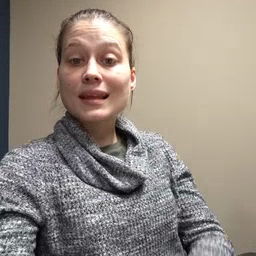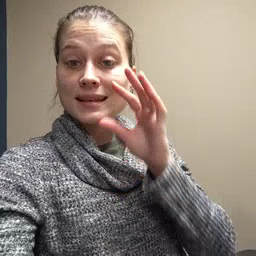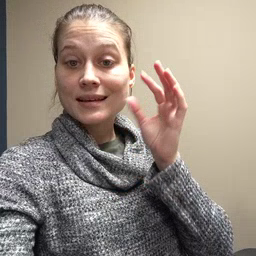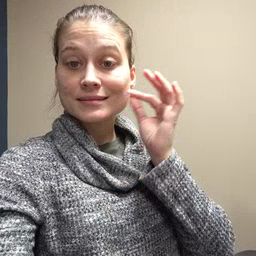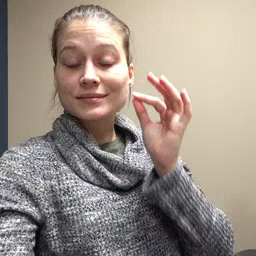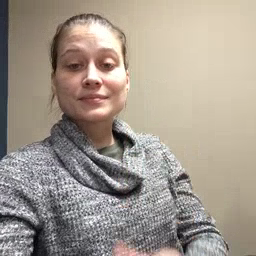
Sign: cat